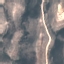
Land use / land cover: HerbaceousVegetation